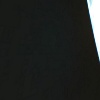
Label: space